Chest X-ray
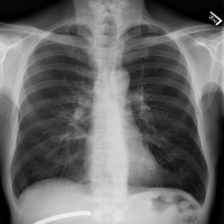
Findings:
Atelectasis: negative
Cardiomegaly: negative
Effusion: negative
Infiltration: negative
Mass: negative
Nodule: negative
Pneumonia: negative
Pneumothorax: negative
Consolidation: negative
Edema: negative
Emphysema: positive
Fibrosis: negative
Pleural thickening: negative
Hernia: negative